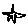
Label: star